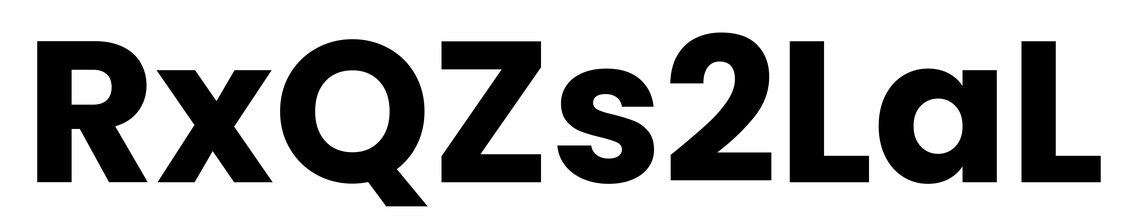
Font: Poppins-Bold